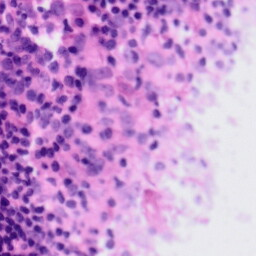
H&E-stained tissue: Tonsil